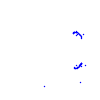
Particle: kaon